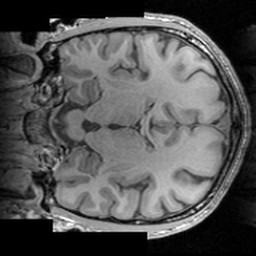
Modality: T1w
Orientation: coronal
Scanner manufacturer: siemens
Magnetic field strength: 3 T
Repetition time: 1.63 s
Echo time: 0.00311 s